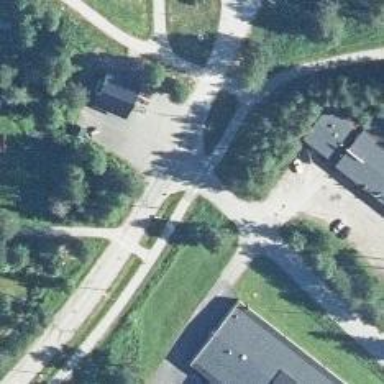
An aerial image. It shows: Asphalt cycleway designated as connection route.